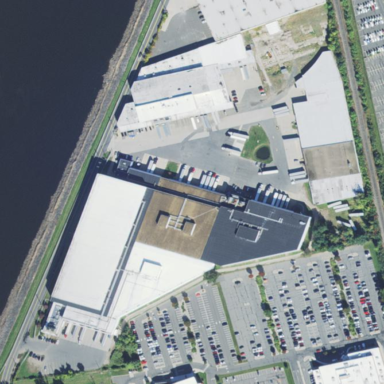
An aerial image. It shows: Industrial area.